Current action and preconditions to check: trajectory_clear

Your task: For each precondition in the list above, predict whether it will hold at this action.

Consider the current scene as observed from the mobile robot's camera, and analyze the predicted future states of all dynamic agents (e.g., people, animals, vehicles, or any moving entities) within the NEXT SECOND.

IMPORTANT: Only answer "very likely" if you are absolutely certain—based on strong, clear evidence—that a dynamic agent will violate the precondition in the predicted future state. Do NOT answer "very likely" for unlikely, ambiguous, or low-probability risks.

Ask yourself for each precondition: Is there a high probability, with clear and convincing evidence, that the predicted future states of any dynamic agent will interfere with the predicted future state of the currently executing action within the NEXT SECOND, causing that precondition to fail?

Assess the risk level based on these predictions. Use "likely" or "very likely" if motions create a clear risk of interference.

Use "neutral" or "improbable" if agents are nearby but their predicted paths are clearly diverging or non-conflicting.

Failure Risk Categories: "very improbable", "improbable", "neutral", "likely", "very likely"

Answer Format: Output ONLY the probability_of_failure value from these categories: "very improbable", "improbable", "neutral", "likely", "very likely"

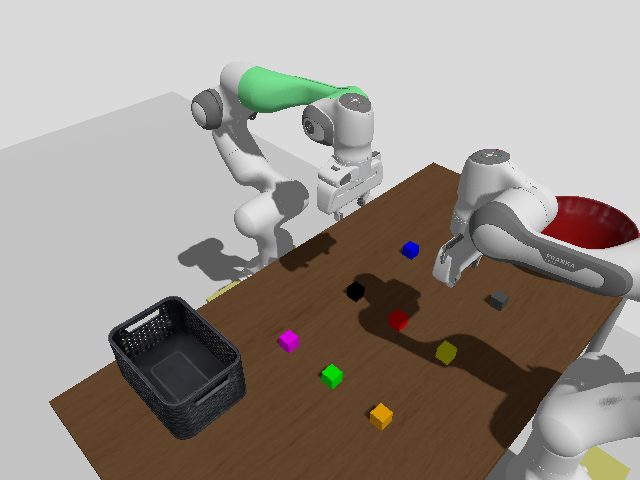

Answer: improbable